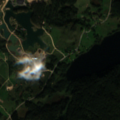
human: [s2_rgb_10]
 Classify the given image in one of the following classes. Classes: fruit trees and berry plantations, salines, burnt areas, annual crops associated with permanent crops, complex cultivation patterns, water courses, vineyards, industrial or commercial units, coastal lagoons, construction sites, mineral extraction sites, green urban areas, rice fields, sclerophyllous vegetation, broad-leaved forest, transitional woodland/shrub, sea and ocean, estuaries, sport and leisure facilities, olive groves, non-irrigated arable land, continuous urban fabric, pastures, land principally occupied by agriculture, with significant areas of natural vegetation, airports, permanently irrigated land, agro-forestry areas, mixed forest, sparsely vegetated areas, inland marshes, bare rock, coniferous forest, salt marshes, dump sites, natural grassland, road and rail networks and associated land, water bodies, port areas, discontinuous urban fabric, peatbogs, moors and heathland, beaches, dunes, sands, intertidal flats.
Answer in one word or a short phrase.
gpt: sport and leisure facilities, pastures, land principally occupied by agriculture, with significant areas of natural vegetation, broad-leaved forest, mixed forest, water bodies